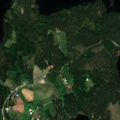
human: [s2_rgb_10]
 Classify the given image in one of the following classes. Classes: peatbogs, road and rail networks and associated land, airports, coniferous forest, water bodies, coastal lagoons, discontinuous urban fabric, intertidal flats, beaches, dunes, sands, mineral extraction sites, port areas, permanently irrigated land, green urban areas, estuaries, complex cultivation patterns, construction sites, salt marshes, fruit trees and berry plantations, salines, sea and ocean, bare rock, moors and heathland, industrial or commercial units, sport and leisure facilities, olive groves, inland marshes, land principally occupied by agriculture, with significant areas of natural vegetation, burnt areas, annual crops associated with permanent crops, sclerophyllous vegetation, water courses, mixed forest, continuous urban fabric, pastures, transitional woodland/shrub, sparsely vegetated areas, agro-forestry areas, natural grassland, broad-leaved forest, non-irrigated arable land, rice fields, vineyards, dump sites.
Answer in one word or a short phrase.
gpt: land principally occupied by agriculture, with significant areas of natural vegetation, coniferous forest, mixed forest, water bodies